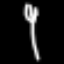
Label: fork